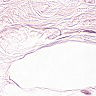
Metastatic tissue present: no